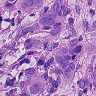
Metastatic tissue present: yes